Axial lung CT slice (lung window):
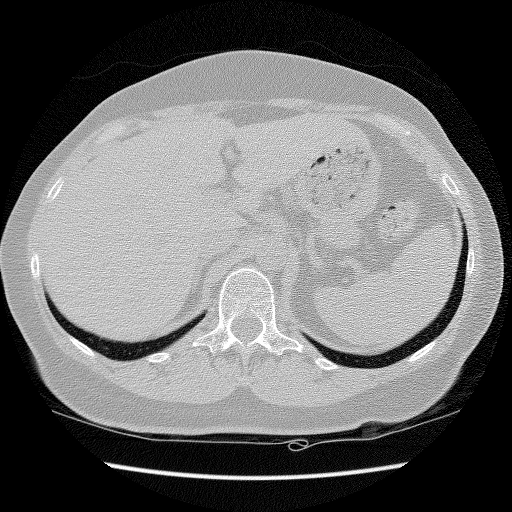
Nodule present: no